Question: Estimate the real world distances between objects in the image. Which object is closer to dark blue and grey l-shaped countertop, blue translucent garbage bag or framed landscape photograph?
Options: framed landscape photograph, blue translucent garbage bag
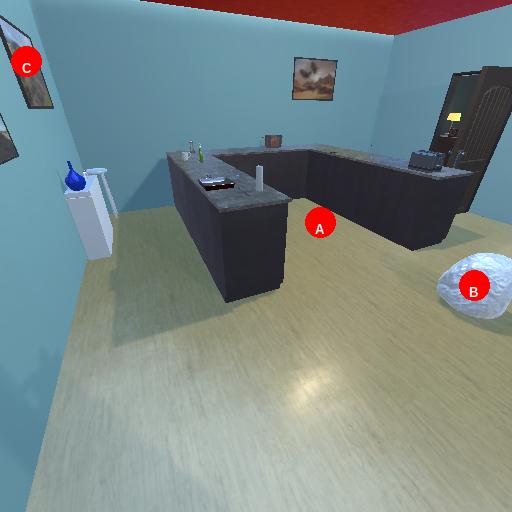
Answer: framed landscape photograph